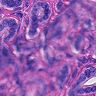
Metastatic tissue present: yes